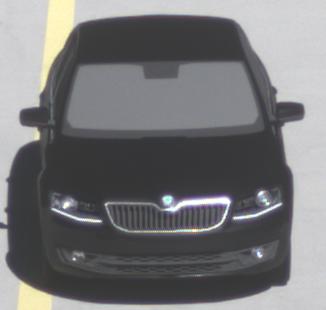
Make: Skoda
Model: Octavia 1.2 TSI
Detailed model: Octavia (III) Limousine
Model produced from: 2013/02
Model produced until: 2015/04
Doors: 5
Color: black
Road condition: dry road
Daytime: morning or afternoon
Contrast: high contrast